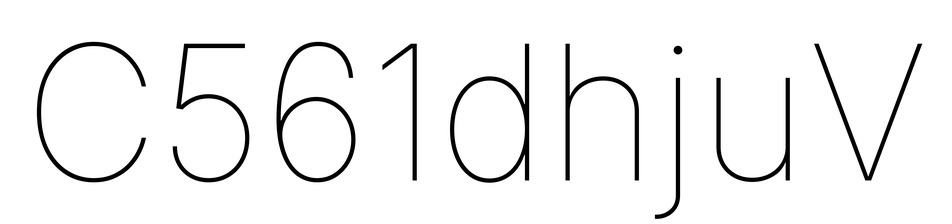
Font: Inter_Thin